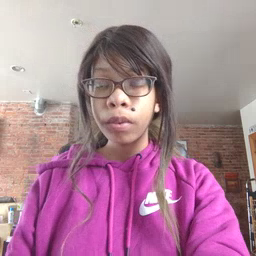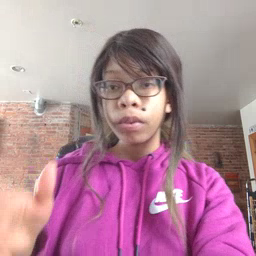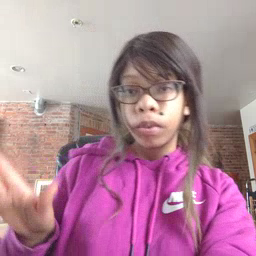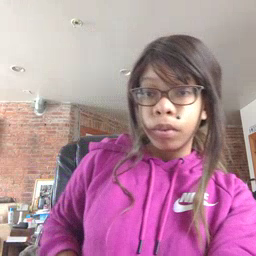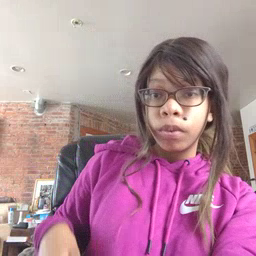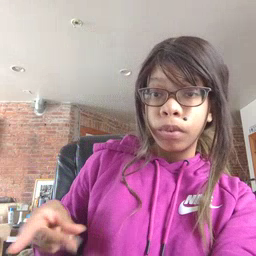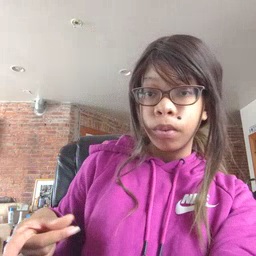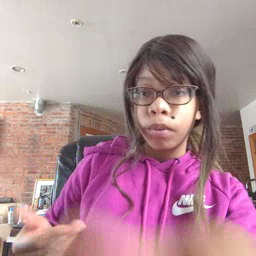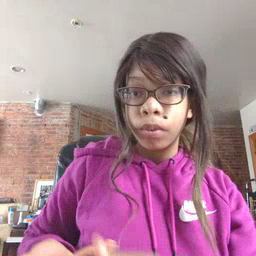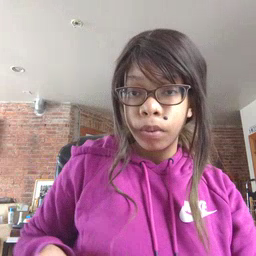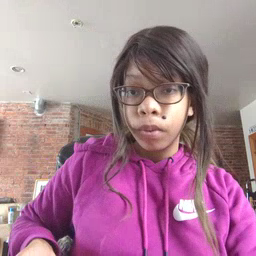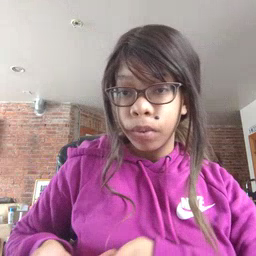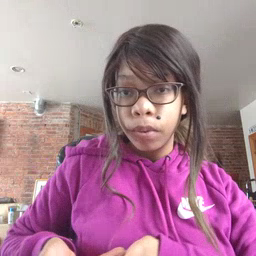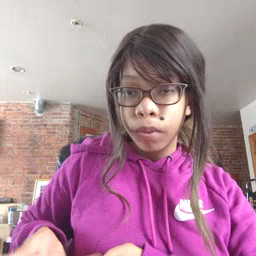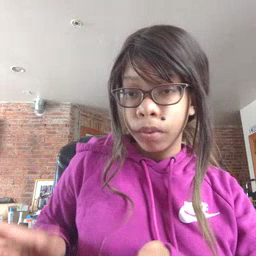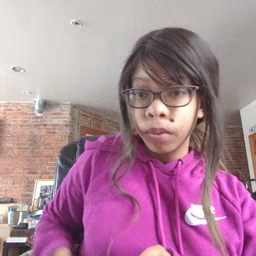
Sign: puppy